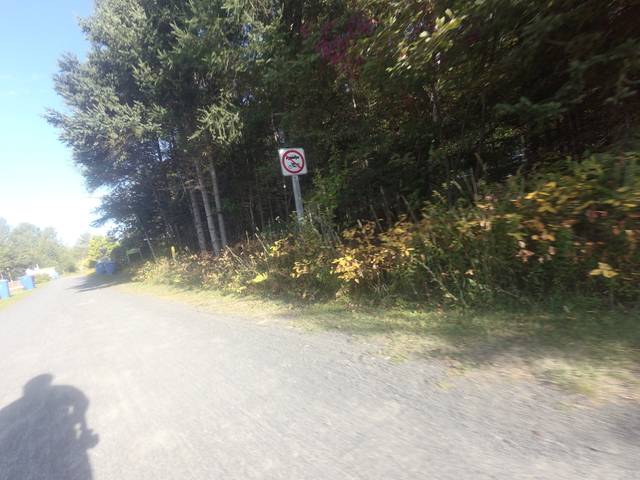
Region: Canada
Coordinates: 46.011, -74.173